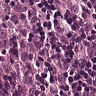
Metastatic tissue present: yes